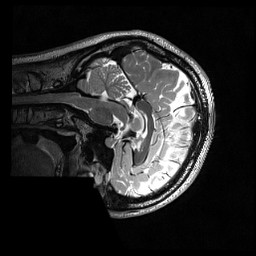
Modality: T2w
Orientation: sagittal
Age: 22
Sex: female
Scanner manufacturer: siemens
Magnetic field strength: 3 T
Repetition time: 3.2 s
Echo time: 0.56 s